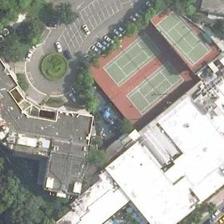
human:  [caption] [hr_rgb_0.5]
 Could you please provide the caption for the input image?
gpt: three tennis courts are surrounded by buildings and green plants .

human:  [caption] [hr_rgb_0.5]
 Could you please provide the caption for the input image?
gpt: several buildings and some green trees are around three tennis courts .

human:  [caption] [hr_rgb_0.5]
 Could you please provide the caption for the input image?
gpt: three tennis courts are surrounded by many green trees and several buildings .

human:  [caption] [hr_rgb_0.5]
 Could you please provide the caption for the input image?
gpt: three tennis courts are next to the building with a sense of design .

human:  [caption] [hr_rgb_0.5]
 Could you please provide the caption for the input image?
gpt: three tennis courts are surrounded by buildings and green plants .